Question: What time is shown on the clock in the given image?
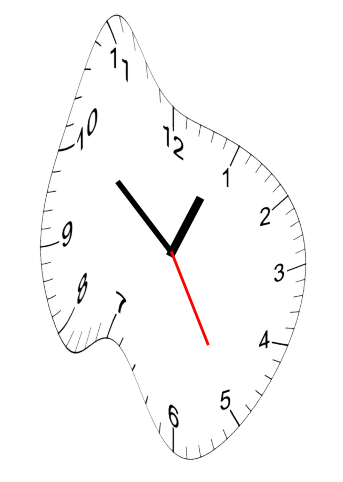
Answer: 12:51:25